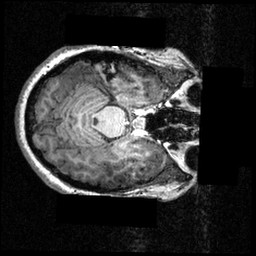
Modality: T1w
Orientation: axial
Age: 20
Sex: female
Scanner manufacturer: siemens
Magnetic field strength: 3.951 T
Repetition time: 1.5 s
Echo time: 0.00335 s